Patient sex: F
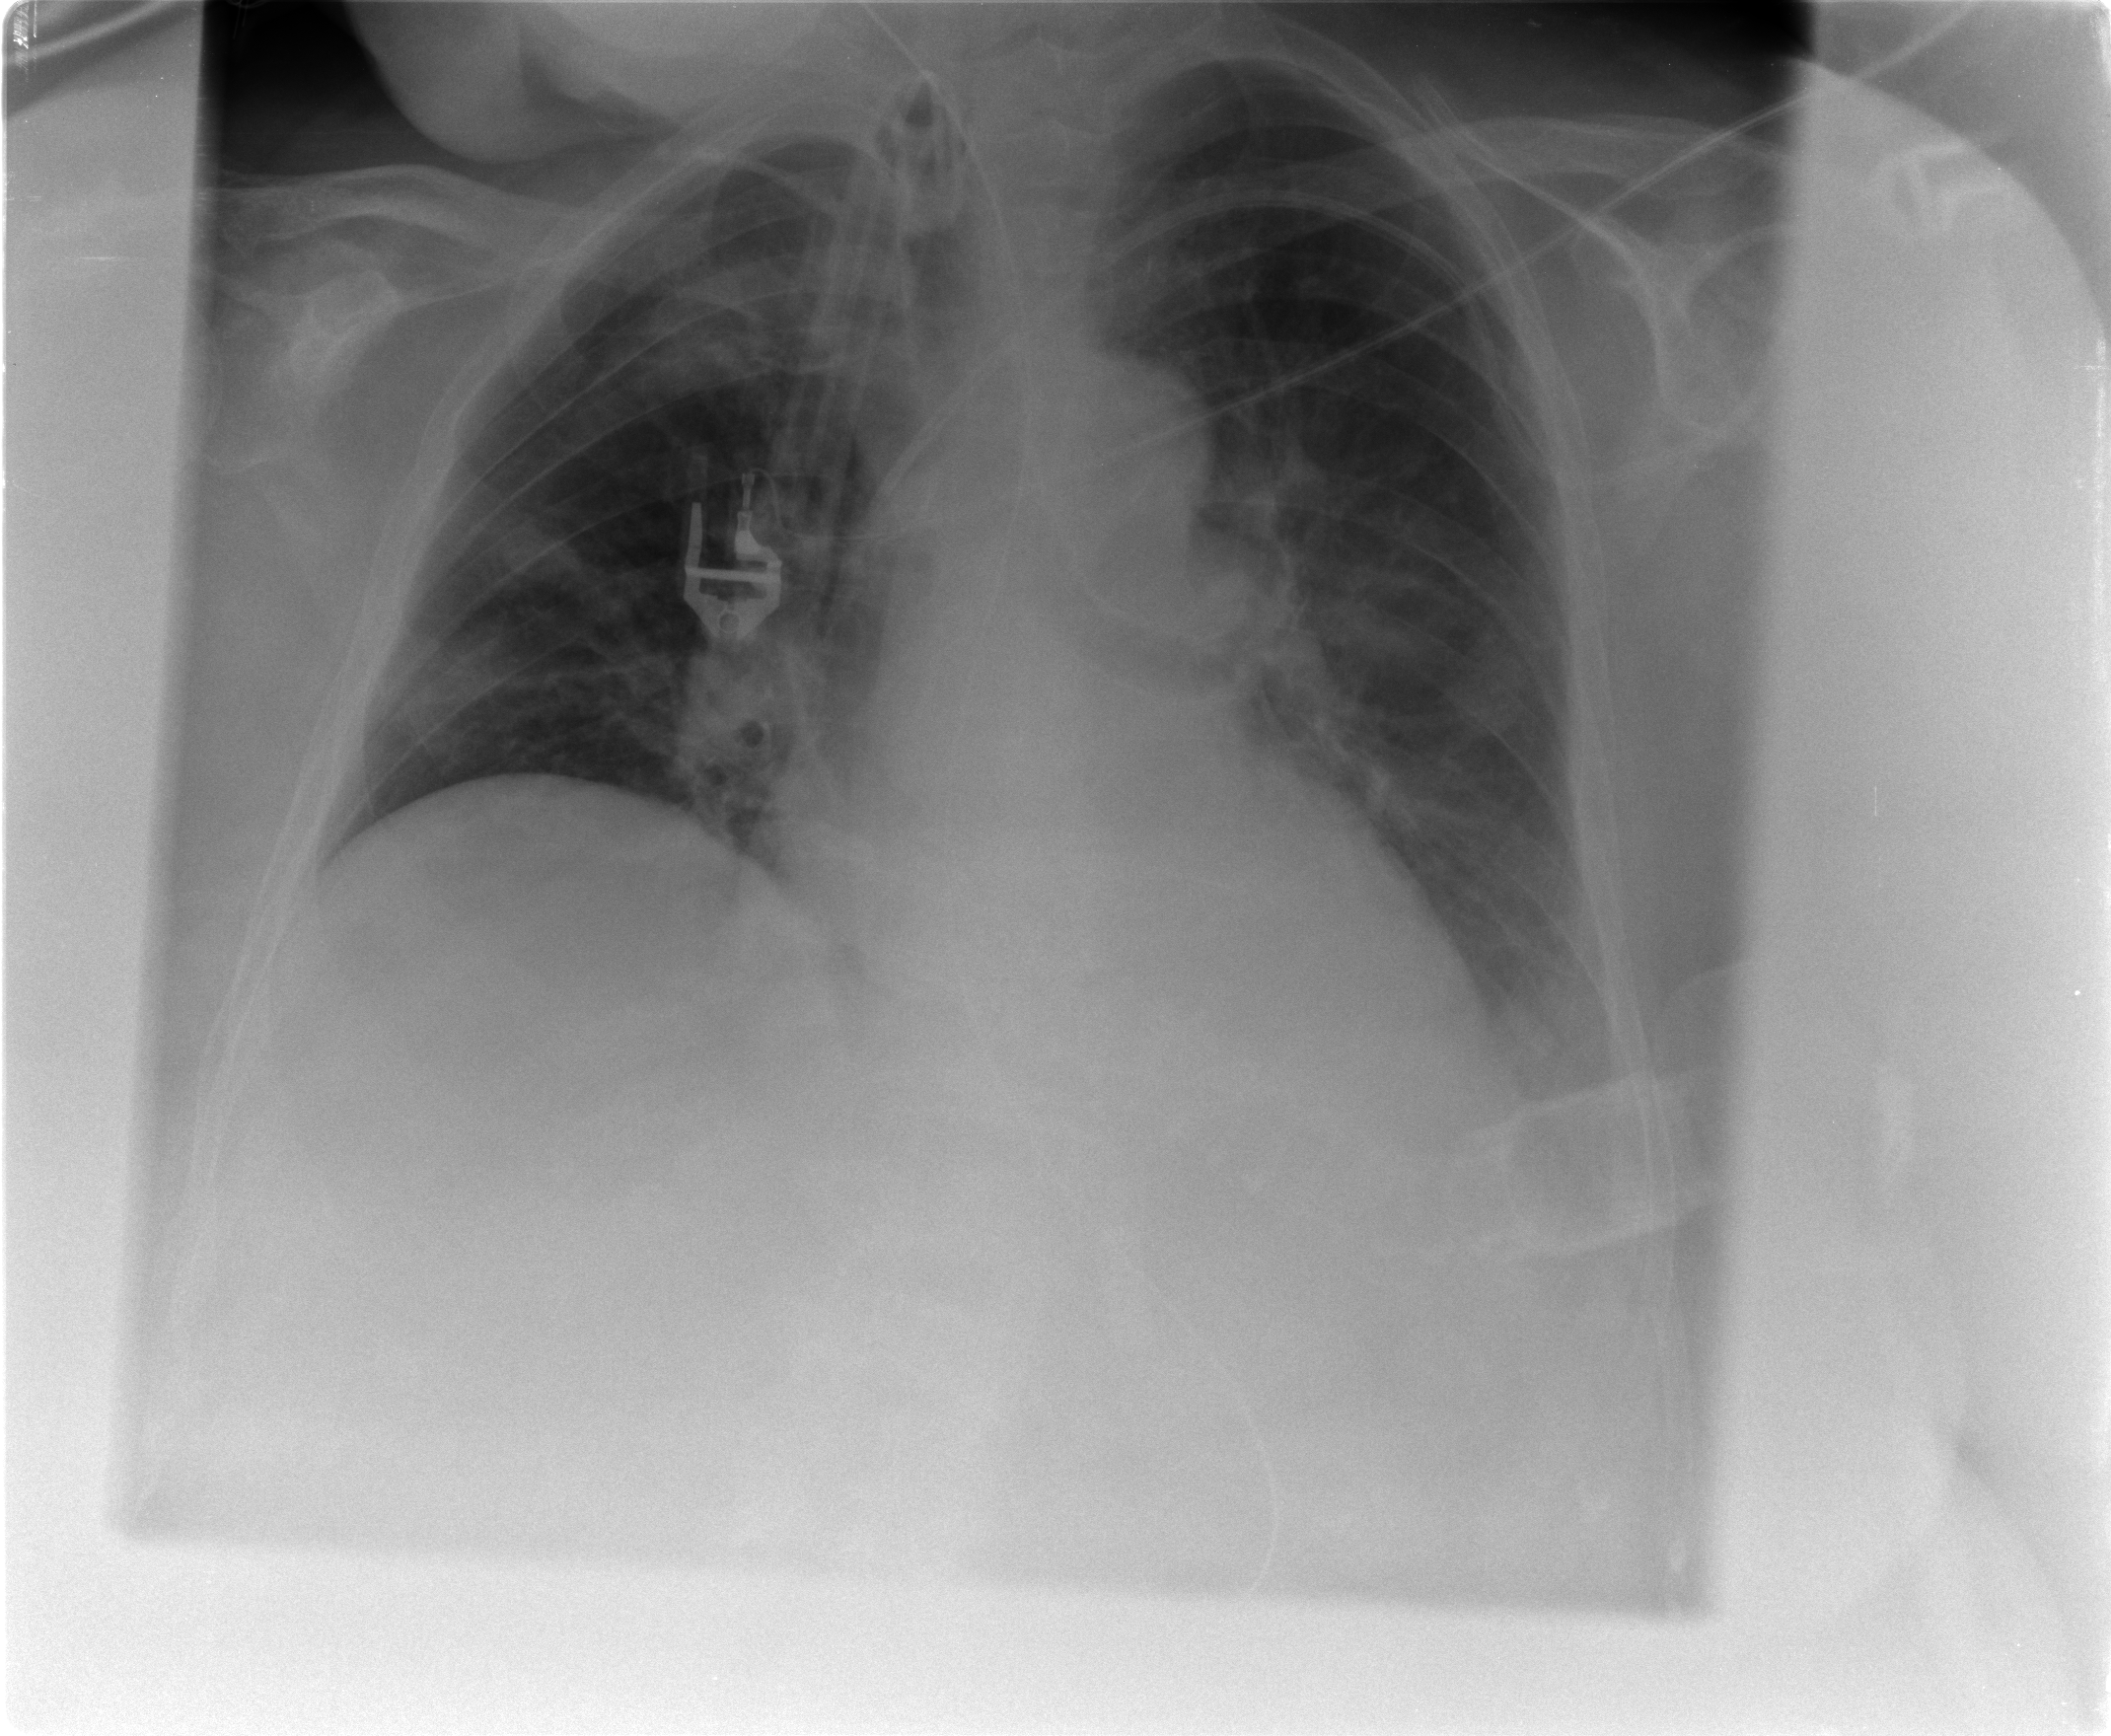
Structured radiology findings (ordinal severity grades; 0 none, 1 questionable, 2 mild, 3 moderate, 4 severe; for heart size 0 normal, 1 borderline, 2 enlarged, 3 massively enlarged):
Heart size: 2
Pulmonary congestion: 2
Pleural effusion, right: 0
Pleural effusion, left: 1
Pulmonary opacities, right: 0
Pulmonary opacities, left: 0
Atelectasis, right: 2
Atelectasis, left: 2